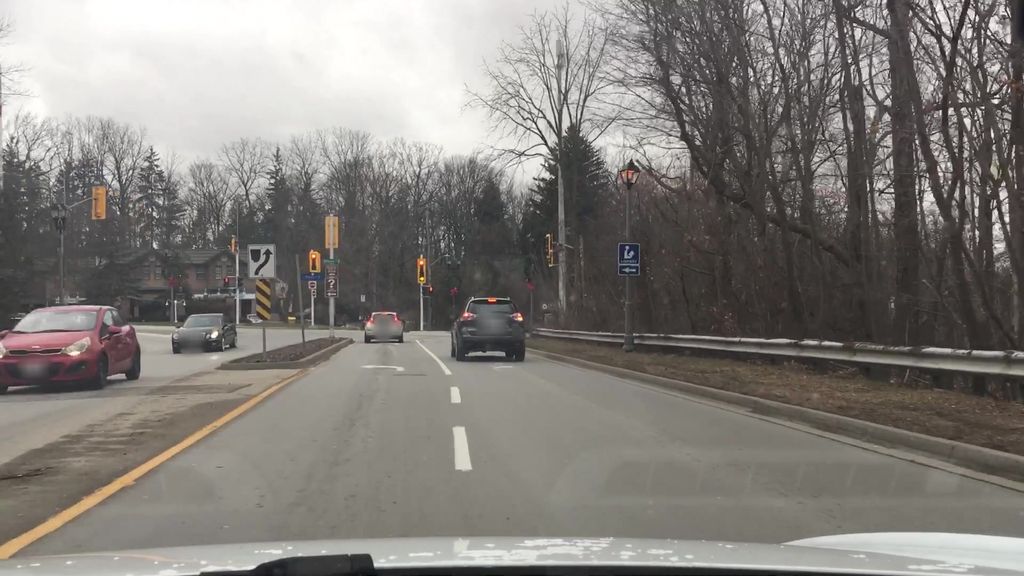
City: hamilton